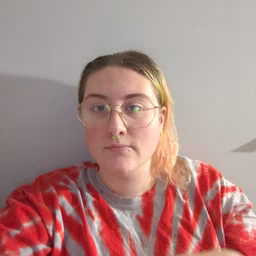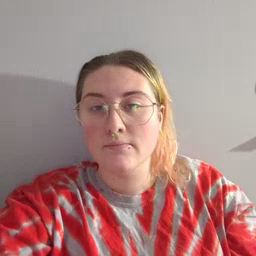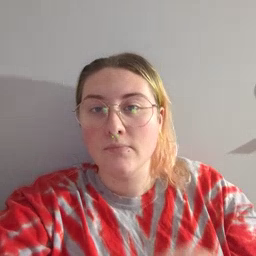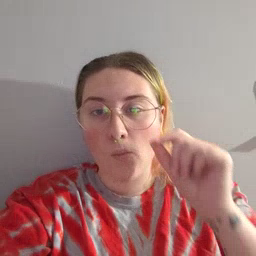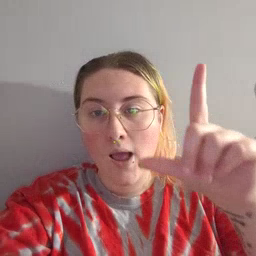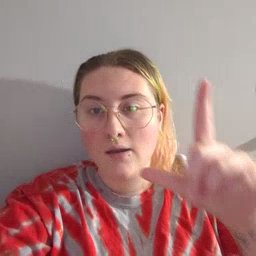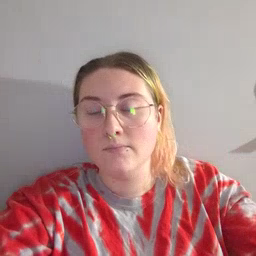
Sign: awake